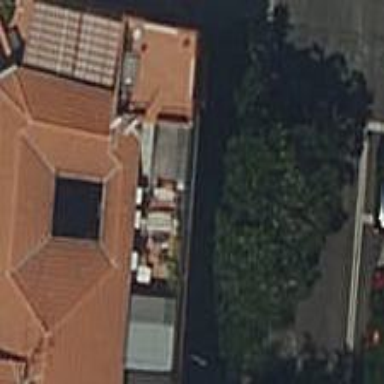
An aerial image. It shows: Restaurant.